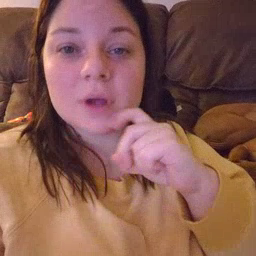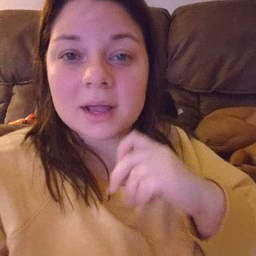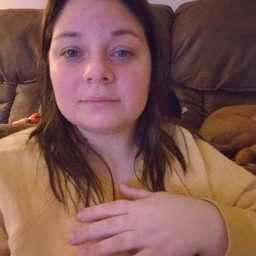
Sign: dry